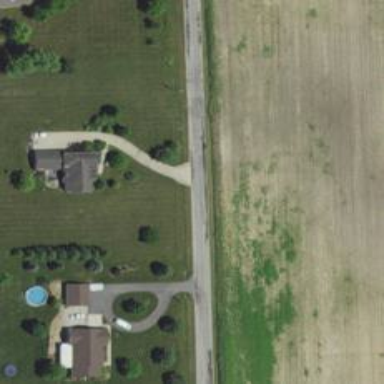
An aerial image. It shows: Driveway.